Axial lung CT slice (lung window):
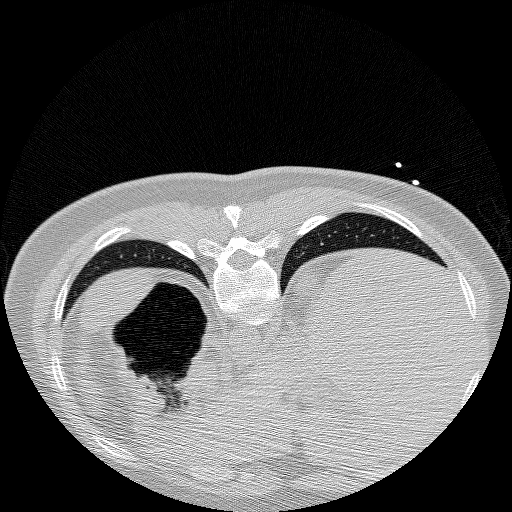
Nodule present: no